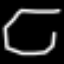
Label: octagon